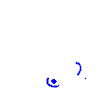
Particle: pion